Aerial crown-view tile of a tropical tree (Barro Colorado Island, Panama), acquired 20250124:
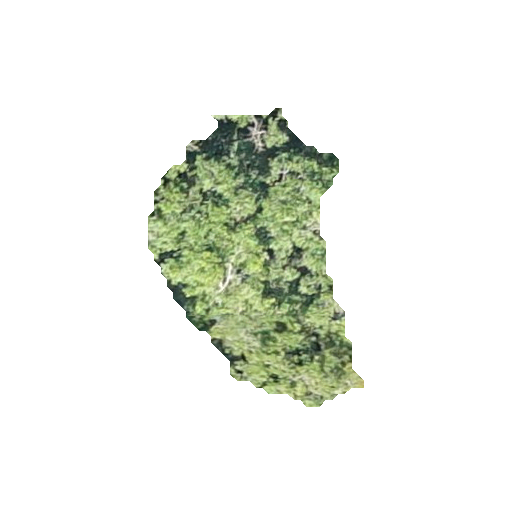
Species: Brosimum alicastrum
GBIF accepted scientific name: Brosimum alicastrum
Crown area: 60.264 m²